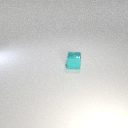
small cyan metal cube